Field crop: maize
Growth stage: 1
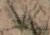
Species: salsola